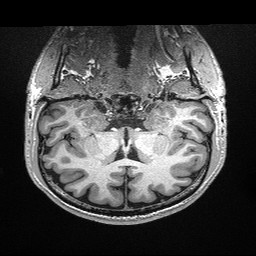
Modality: T1w
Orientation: sagittal
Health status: healthy
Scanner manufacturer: siemens
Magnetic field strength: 3 T
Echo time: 0.00298 s